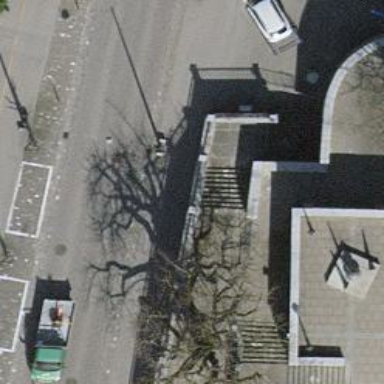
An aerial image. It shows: Set of steps made of paving stones.